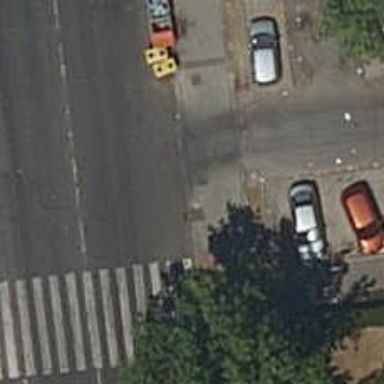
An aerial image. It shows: Uncontrolled footway crossing with markings.